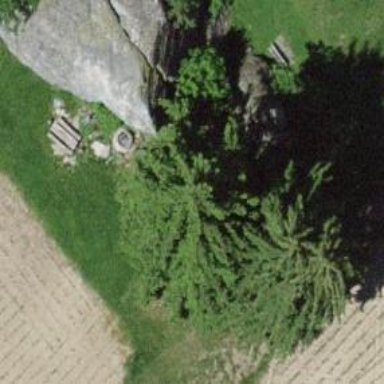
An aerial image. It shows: Evergreen broadleaved tree.